Field crop: maize
Growth stage: 2
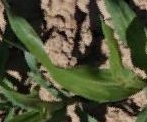
Species: maize